Question: I would like to show both open (top) and close (bottom) value of each candle in CandleStickChart. By default only top (open) is visible (picture below).

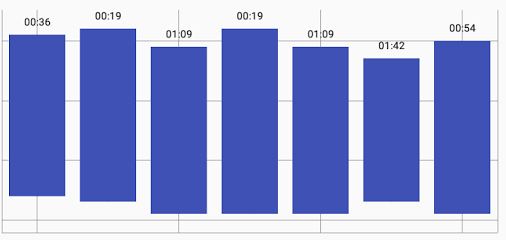
Answer: Currently that is , you will have to modify the library (only slightly) to get what you want.
I am thinking about including such a feature in the future though.